Field crop: maize
Growth stage: 1
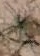
Species: salsola